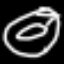
Label: donut